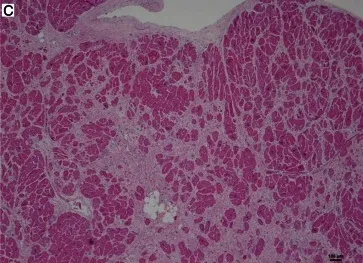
Note the thick streaks of pallor within the papillary muscles,. Interstitial myocardial fibrosis, with pale staining collagen separating myofibers, 40x, H&E.
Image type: pathology (h&e)